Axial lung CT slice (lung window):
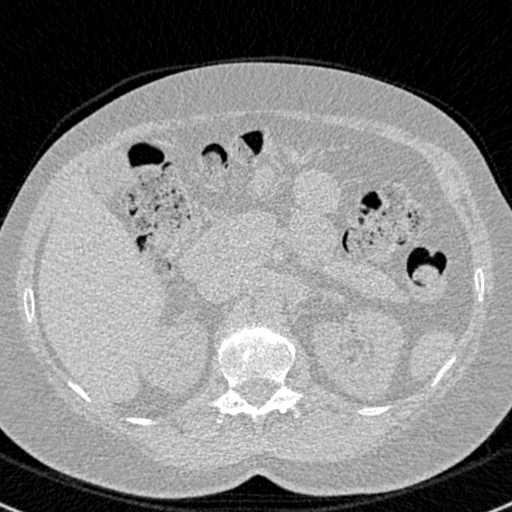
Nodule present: no